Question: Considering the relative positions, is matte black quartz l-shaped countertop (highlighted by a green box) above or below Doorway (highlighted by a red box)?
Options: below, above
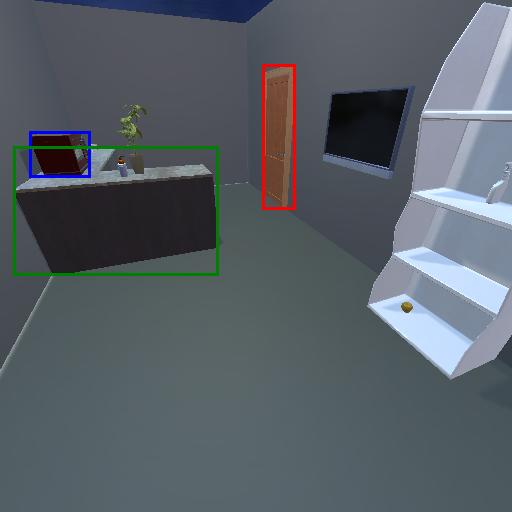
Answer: below